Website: apple
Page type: account-selection
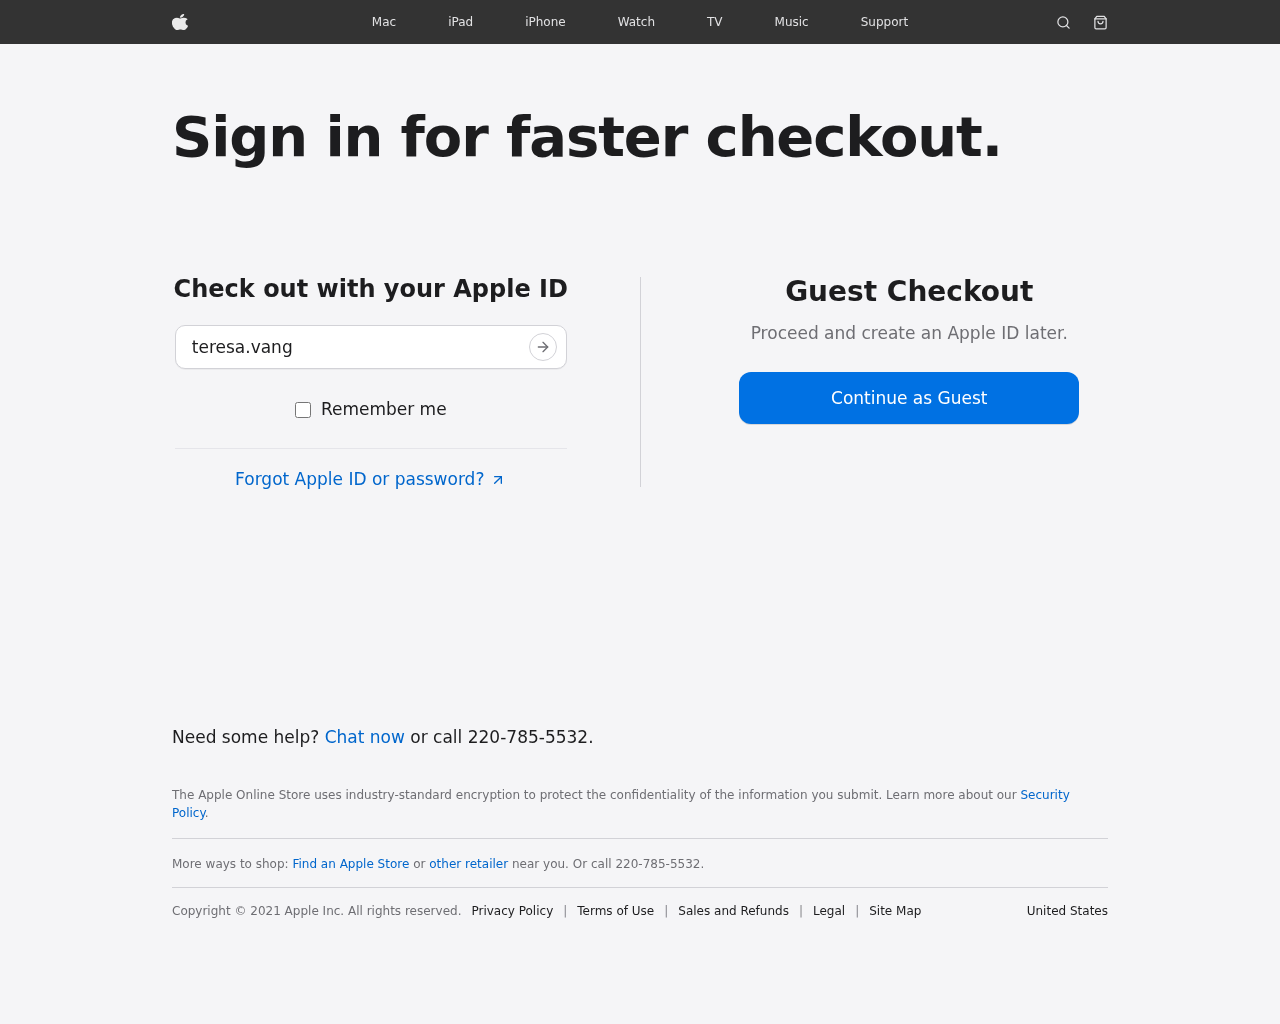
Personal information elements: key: PII_LOGIN_USERNAME
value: teresa.vang